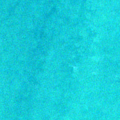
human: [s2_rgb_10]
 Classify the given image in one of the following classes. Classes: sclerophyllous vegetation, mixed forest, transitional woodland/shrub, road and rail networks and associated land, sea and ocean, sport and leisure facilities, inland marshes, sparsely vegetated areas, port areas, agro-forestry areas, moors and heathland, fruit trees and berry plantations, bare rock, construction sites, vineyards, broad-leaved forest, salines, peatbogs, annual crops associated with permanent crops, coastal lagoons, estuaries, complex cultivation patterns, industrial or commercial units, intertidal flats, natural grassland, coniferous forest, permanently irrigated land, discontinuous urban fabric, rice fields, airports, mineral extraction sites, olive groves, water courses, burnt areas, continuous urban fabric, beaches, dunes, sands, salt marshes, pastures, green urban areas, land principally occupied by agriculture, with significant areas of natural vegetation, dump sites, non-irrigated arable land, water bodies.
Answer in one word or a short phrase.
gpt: sea and ocean